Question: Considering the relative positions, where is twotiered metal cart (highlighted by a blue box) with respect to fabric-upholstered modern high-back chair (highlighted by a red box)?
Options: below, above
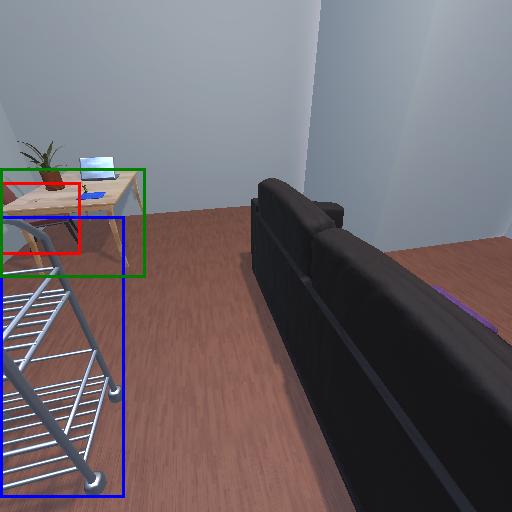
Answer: below